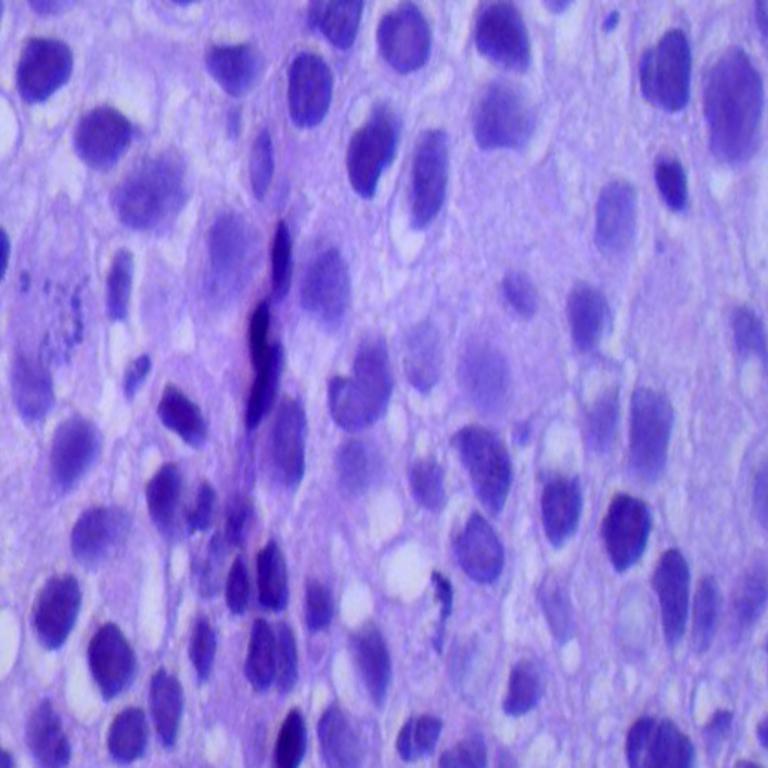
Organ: lung
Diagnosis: squamous carcinomas